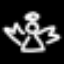
Label: angel